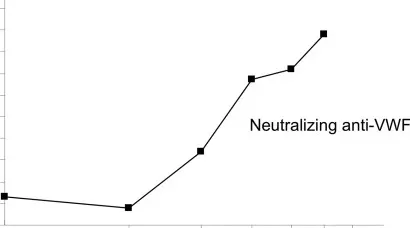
Von Willebrand factor ristocetin cofactor (VWF:RCo) residual activity of normal pooled plasma incubated with different dilutions of plasma from the patient with acquired von Willebrand syndrome (VWS) (Patient plasma) and plasma from another patient with acquired VWS containing neutralizing anti-VWF autoantibodies (positive control).
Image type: pathology (immunostaining)